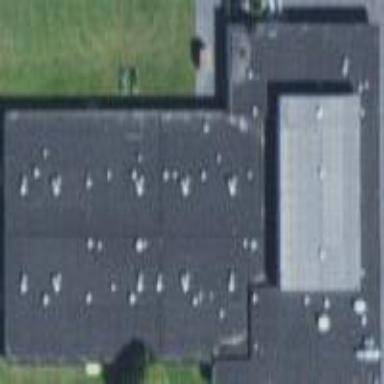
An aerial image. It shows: School building.